Question: Problem:
EditText no matter what i will do always act like wrapped around text (he is fitted to text lenght and expand during typing). My intention is to have size fixed EditText.
Target android: 19
Minimal android: 10
I try to put EditText on MainActivity:
'''
import android.os.Bundle;
import android.annotation.SuppressLint;
import android.content.Context;
import android.support.v7.app.ActionBar;
import android.support.v7.app.ActionBarActivity;
import android.view.LayoutInflater;
import android.view.Menu;
import android.view.View;
public class MainActivity extends ActionBarActivity
{
@SuppressLint("NewApi")
@Override
protected void onCreate(Bundle savedInstanceState)
{
super.onCreate(savedInstanceState);
setContentView(R.layout.main_activity);
showActionBar(this);
}
@SuppressLint("NewApi")
@Override
public boolean onCreateOptionsMenu(Menu menu)
{
// Inflate the menu; this adds items to the action bar if it is present.
getMenuInflater().inflate(R.menu.main, menu);
return super.onCreateOptionsMenu(menu);
}
@SuppressLint("NewApi")
private void showActionBar(Context context)
{
LayoutInflater inflator = (LayoutInflater) this.getSystemService(Context.LAYOUT_INFLATER_SERVICE);
View searchView = inflator.inflate(R.layout.search_bar, null);
ActionBar actionBar = getSupportActionBar();
actionBar.setDisplayHomeAsUpEnabled(false);
actionBar.setDisplayShowHomeEnabled(false);
actionBar.setDisplayShowCustomEnabled(true);
actionBar.setDisplayShowTitleEnabled(false);
actionBar.setCustomView(searchView);
}
}
'''
seach_bar.xml which is added in showActionBar method is layout\search_bar.xml:
'''
<LinearLayout xmlns:android="http://schemas.android.com/apk/res/android"
xmlns:tools="http://schemas.android.com/tools"
android:layout_width="match_parent"
android:layout_height="match_parent"
android:orientation="horizontal" >
<ImageView
android:id="@+id/appIcon"
android:layout_width="45dp"
android:layout_height="match_parent"
android:contentDescription="@string/app_name"
android:src="@drawable/ic_launcher" />
<EditText
android:id="@+id/searchEditText"
android:layout_width="fill_parent"
android:layout_height="wrap_content"
android:maxLines="1"
android:inputType="text" />
</LinearLayout>
'''
values\styles.xml:
'''
<resources>
<style name="AppBaseTheme" parent="Theme.AppCompat.Light"></style>
<style name="AppTheme" parent="AppBaseTheme"></style>
</resources>
'''
It looks like this:

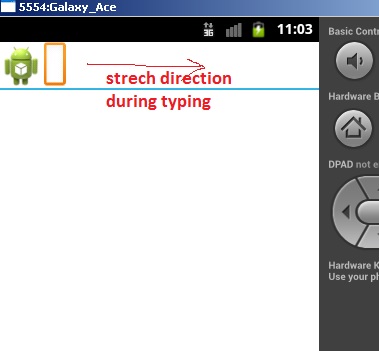
Answer: After many tries i figured out that only way to force EditText to fill whole ActionBar is to set its size to some very big number (eg. 10000):
'''
android:layout_width="10000dp"
'''
Because i didn't heard about such big devices it should work as expected.